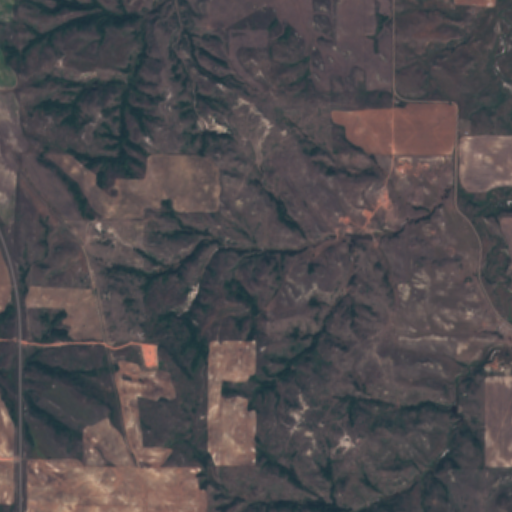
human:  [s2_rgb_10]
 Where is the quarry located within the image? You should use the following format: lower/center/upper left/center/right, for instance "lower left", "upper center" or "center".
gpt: The quarry is located in the upper right of the image.
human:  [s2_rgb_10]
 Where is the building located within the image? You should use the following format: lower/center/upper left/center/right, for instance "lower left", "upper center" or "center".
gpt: The building is located in the upper right of the image.
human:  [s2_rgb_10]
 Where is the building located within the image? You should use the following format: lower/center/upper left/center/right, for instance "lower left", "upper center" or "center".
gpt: The building is located in the upper right of the image.
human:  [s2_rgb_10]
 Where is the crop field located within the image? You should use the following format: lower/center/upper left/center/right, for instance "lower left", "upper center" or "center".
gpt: There is no crop field in the image.